Question: I have a drop down listbox. Is there a way we can style it with css, such that it "looks more like the button" below it? Obviously that's going to be some design work, I'm just not sure what css properties we have (if any) to play with (screenshot example):

Where can I find all the css properties for a listbox?
Thank you
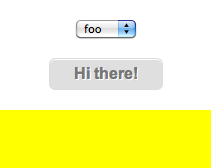
Answer: Check this out:
<URL>